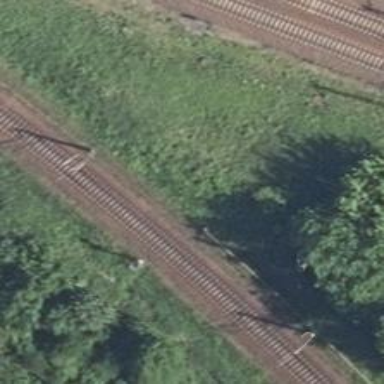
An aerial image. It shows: Railway signal.